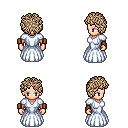
a pixel art fantasy rpg character, female body template, human, light skin, underdress, white pants, white blonde curly afro hairstyle, leather bracers, four views (front, back, left, right), 2x2 character sprite sheet, small pixel art, hard edges, no anti-aliasing